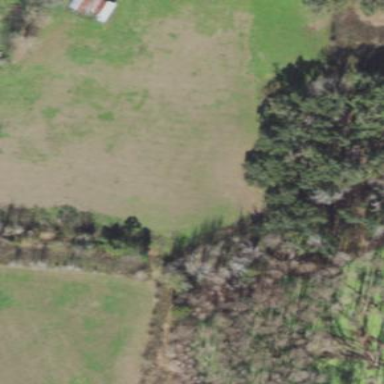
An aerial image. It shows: Mixed leaf woodland.